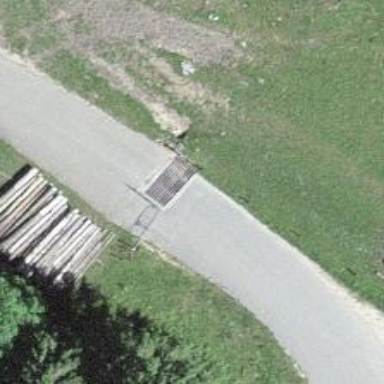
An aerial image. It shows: Cattle grid.